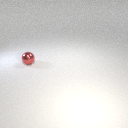
small red metal sphere